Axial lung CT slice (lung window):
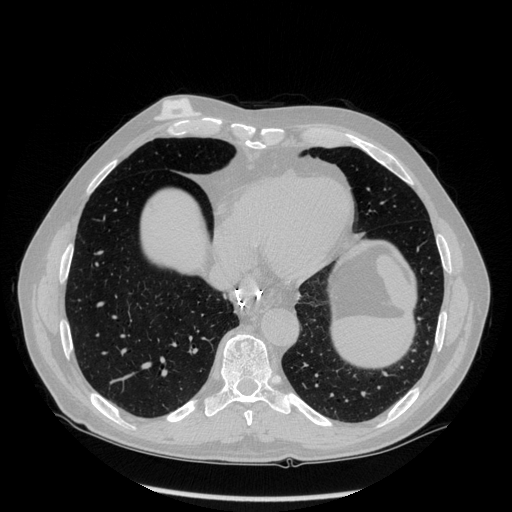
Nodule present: no